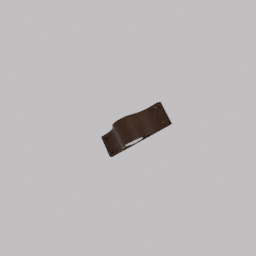
Label: electronics